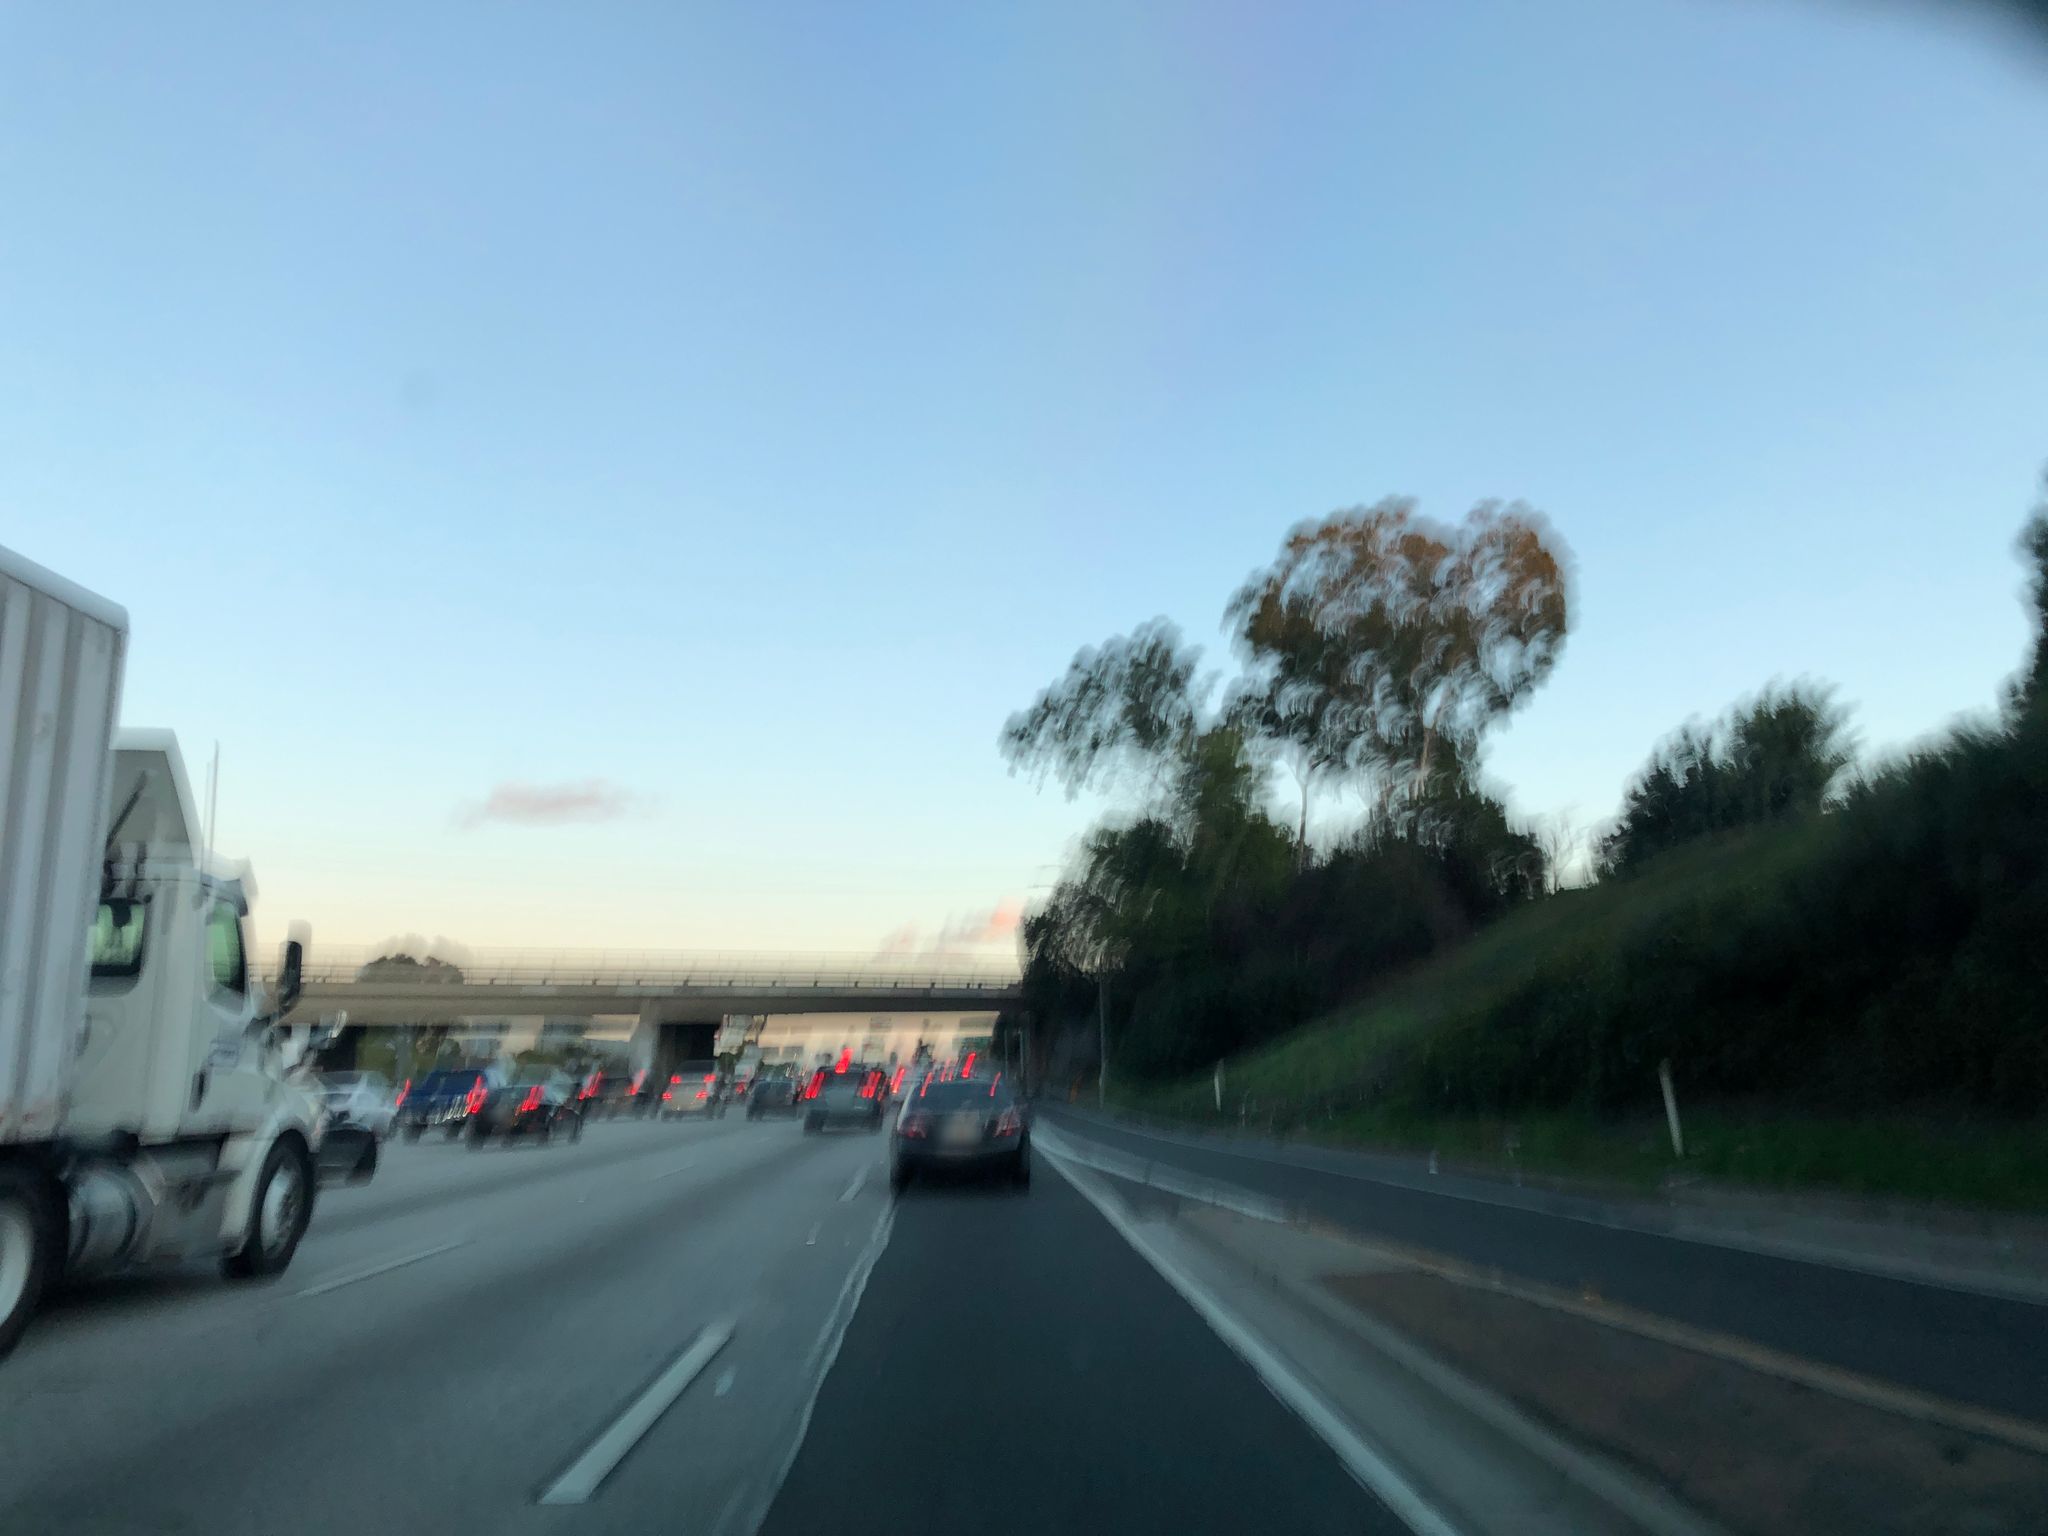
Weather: clear
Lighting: dusk/dawn
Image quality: slightly poor
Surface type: driving surface
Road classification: motorway
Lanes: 6, 7
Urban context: urban centre
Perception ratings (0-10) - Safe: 0.99, Lively: 2.85, Beautiful: 4.42, Boring: 5.15, Depressing: 1.18, Wealthy: 6.06